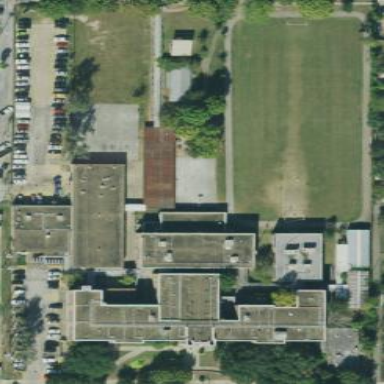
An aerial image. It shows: School.